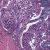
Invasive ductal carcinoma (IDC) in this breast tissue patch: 1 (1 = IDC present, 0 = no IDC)